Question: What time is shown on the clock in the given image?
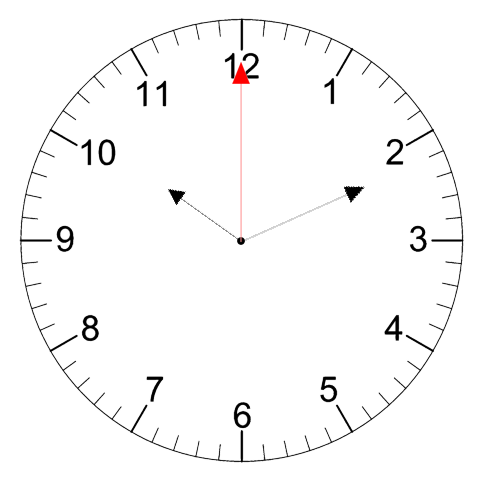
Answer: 10:11:00